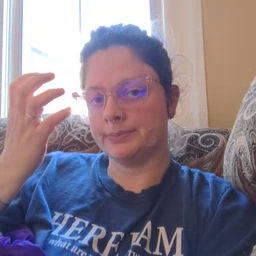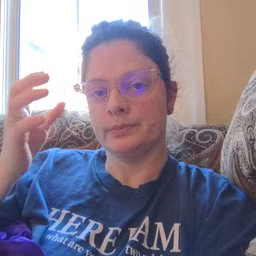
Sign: brother